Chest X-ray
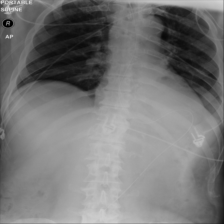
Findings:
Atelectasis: positive
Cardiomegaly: negative
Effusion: negative
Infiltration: negative
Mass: negative
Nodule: negative
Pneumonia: negative
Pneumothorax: negative
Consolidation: negative
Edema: negative
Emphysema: negative
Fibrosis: negative
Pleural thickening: negative
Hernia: negative